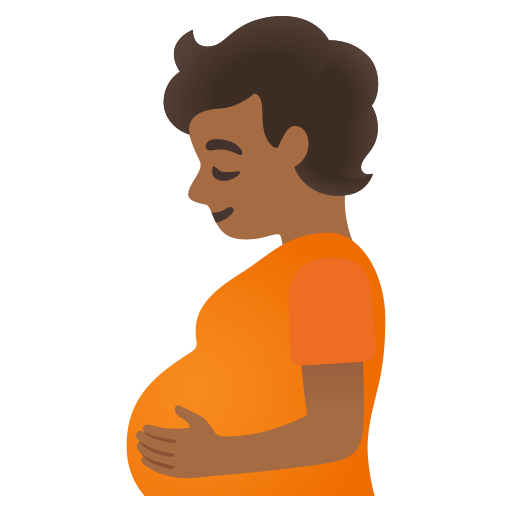
Emoji: 🫄🏾